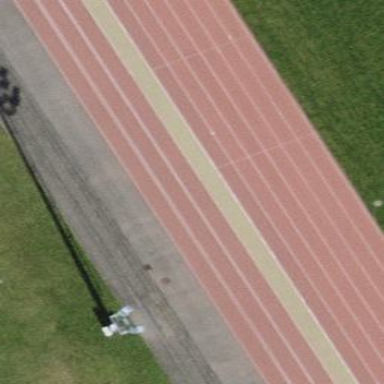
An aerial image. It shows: Track located within leisure land area.